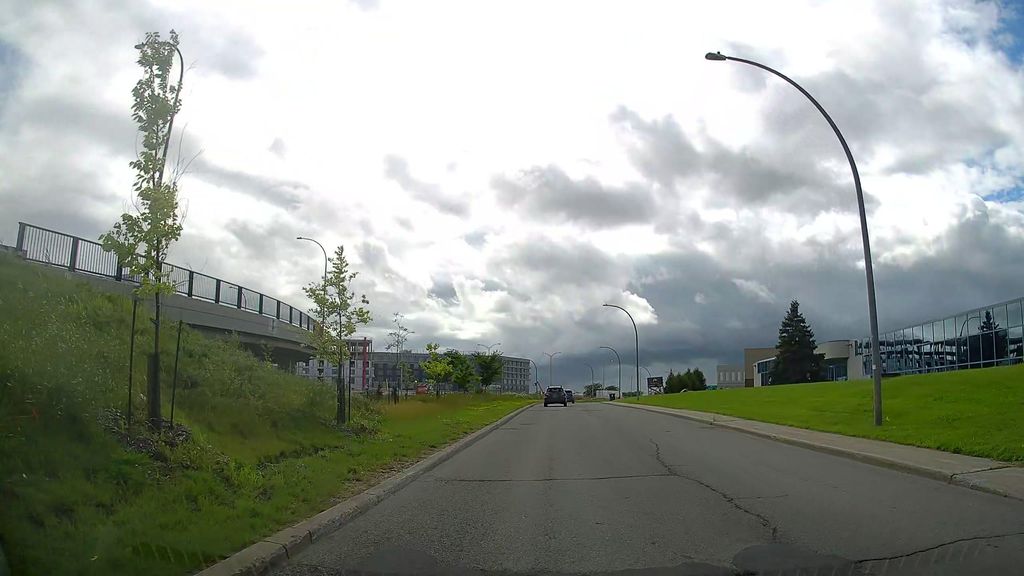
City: montreal